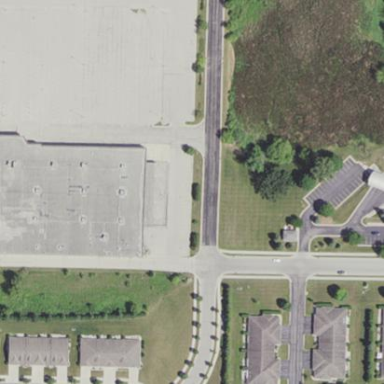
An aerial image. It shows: Retail building.